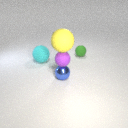
small green rubber sphere to the right of small blue metal sphere